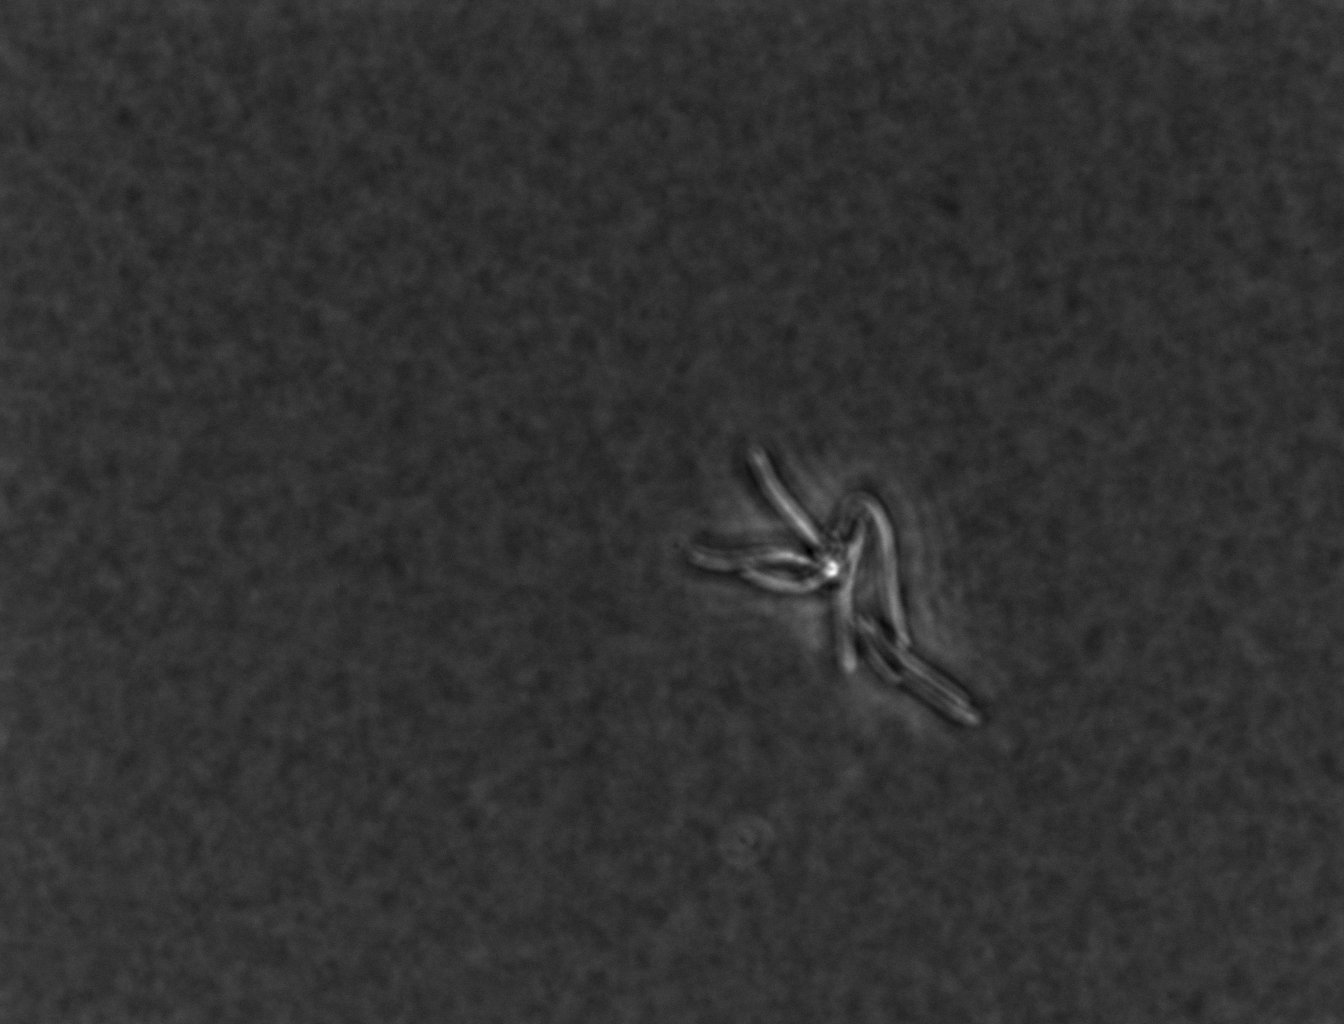
Defocused phase contrast microscopy, 60x objective, 3 h incubation